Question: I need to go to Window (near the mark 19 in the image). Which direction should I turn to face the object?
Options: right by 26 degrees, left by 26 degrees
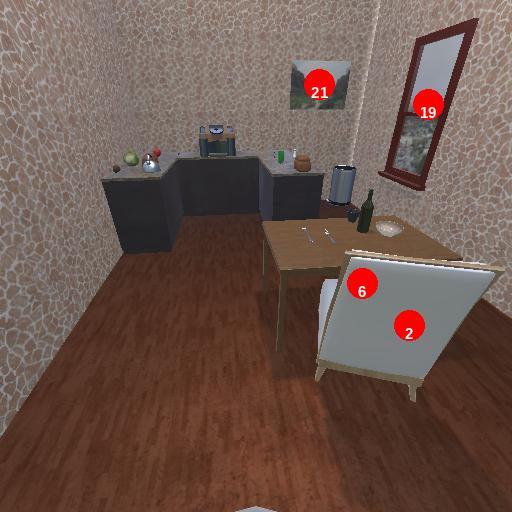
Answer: right by 26 degrees